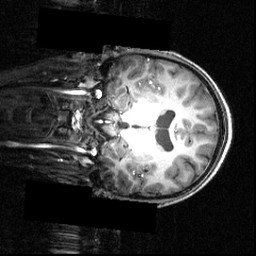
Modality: T1w
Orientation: coronal
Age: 12
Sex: male
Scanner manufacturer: siemens
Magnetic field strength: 3.951 T
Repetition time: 1.5 s
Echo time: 0.00335 s